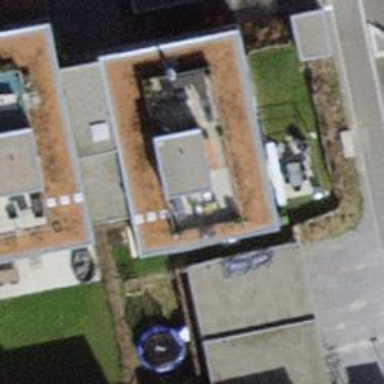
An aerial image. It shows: Carport building.